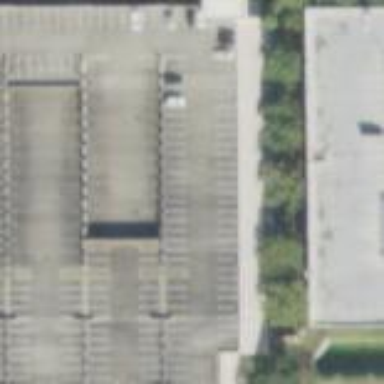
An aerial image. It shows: Building with flat roof.